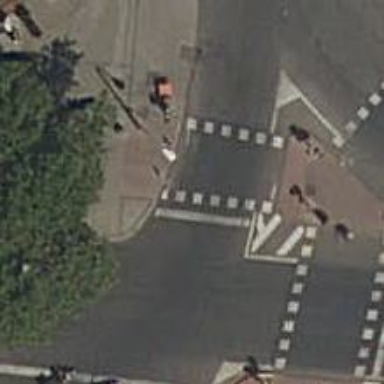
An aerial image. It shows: Crossing with traffic signals.